Question: I use openGl ES 2.0. When I load 3d model, it looks turned . The surface inside the model looks perfect. How can I make outer surface look like inner surface?
Thanks in advance!

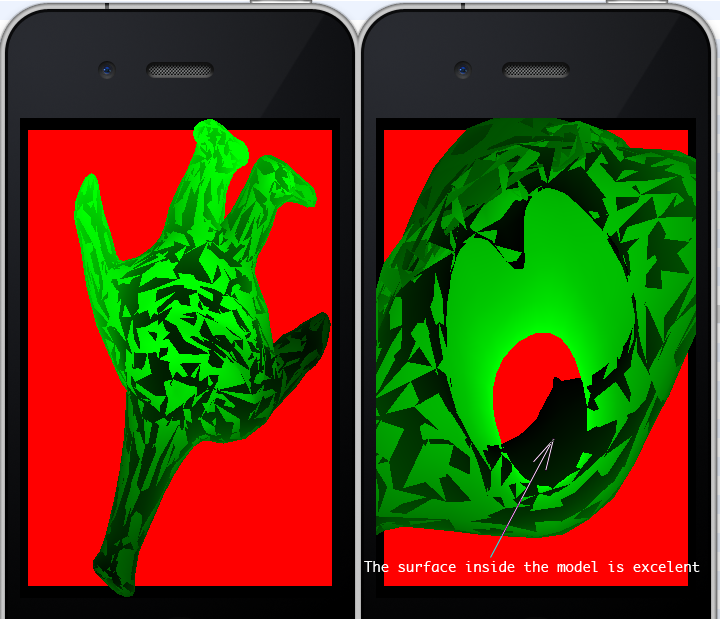
Answer: You may need to reverse the winding order of your polygons. Check out <URL>